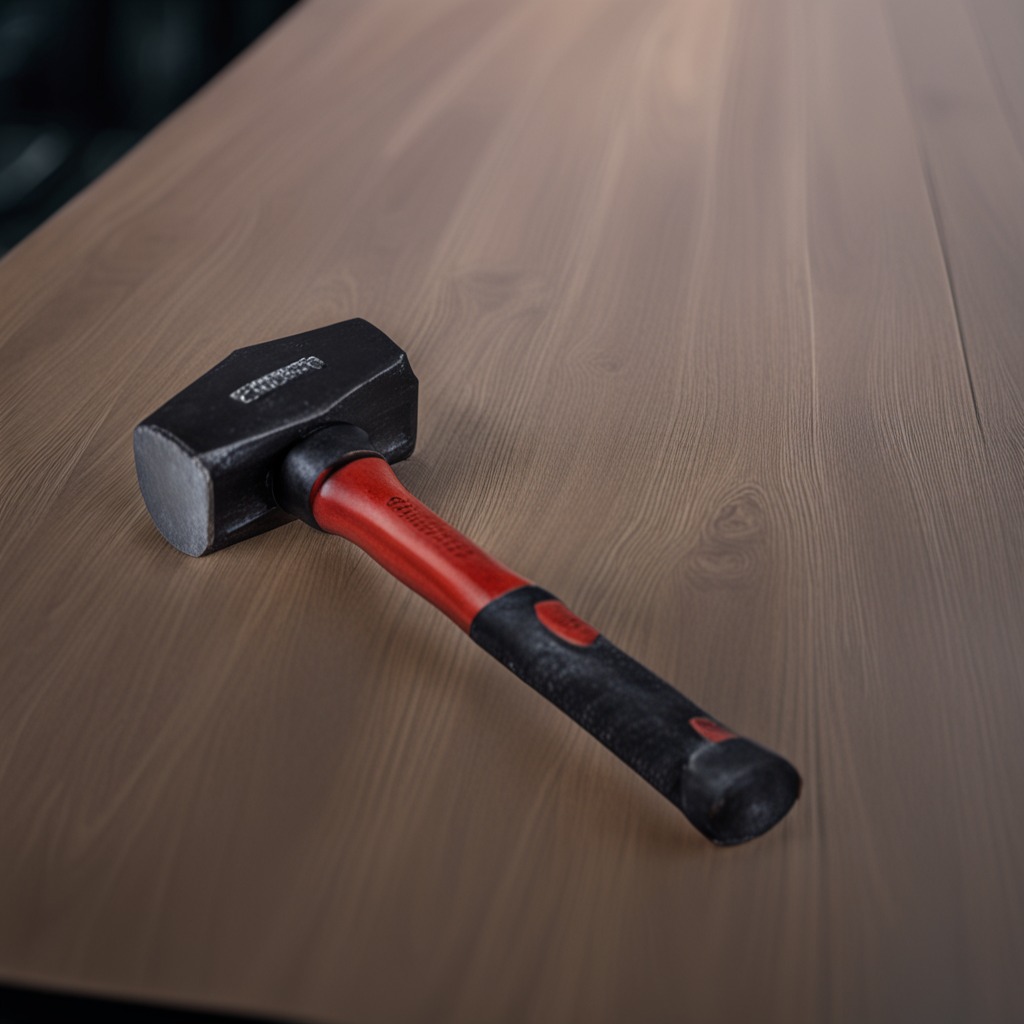
A hammer is lying on a table in a garage at twilight.